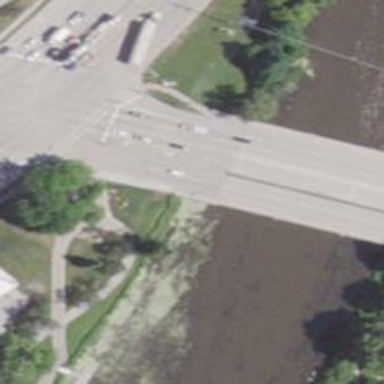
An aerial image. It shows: Secondary link road with bridge.